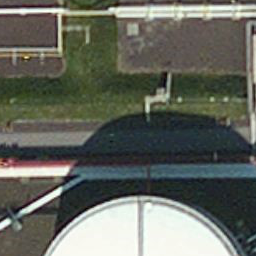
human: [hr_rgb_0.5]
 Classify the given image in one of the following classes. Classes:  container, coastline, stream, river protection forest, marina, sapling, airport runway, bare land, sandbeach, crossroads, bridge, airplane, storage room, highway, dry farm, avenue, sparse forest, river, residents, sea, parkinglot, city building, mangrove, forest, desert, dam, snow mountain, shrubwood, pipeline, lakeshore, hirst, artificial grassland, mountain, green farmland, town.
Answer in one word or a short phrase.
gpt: storage room